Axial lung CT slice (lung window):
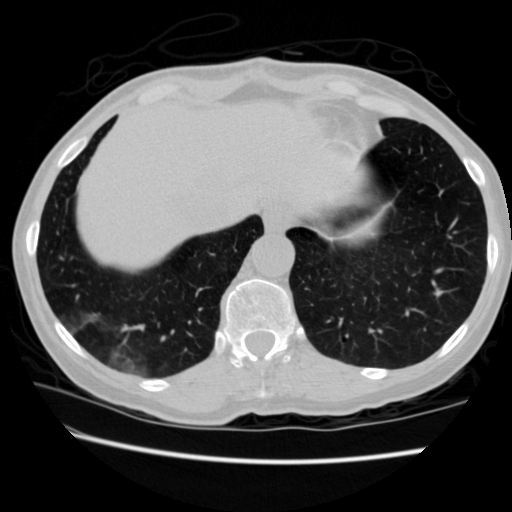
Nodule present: no